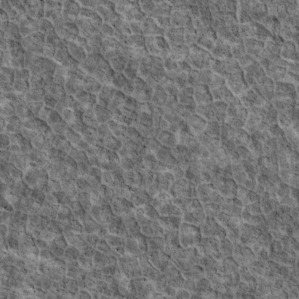
Label: non_frost